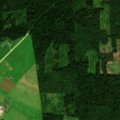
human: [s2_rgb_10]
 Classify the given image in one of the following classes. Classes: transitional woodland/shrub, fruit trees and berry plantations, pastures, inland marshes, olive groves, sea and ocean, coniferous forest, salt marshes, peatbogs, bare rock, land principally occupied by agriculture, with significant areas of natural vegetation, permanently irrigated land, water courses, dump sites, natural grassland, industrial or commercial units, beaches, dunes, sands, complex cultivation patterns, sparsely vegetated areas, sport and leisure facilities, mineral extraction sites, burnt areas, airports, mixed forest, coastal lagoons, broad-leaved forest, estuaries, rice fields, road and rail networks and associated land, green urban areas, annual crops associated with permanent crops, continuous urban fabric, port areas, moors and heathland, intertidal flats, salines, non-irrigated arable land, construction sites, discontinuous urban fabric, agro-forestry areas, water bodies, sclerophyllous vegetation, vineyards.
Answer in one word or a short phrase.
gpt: discontinuous urban fabric, pastures, complex cultivation patterns, mixed forest